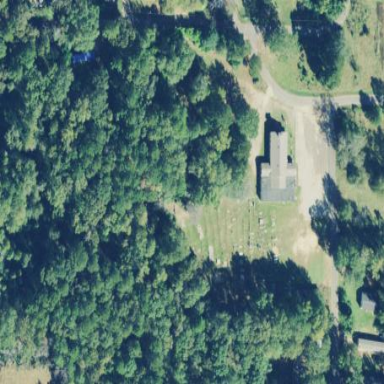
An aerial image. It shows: Graveyard.